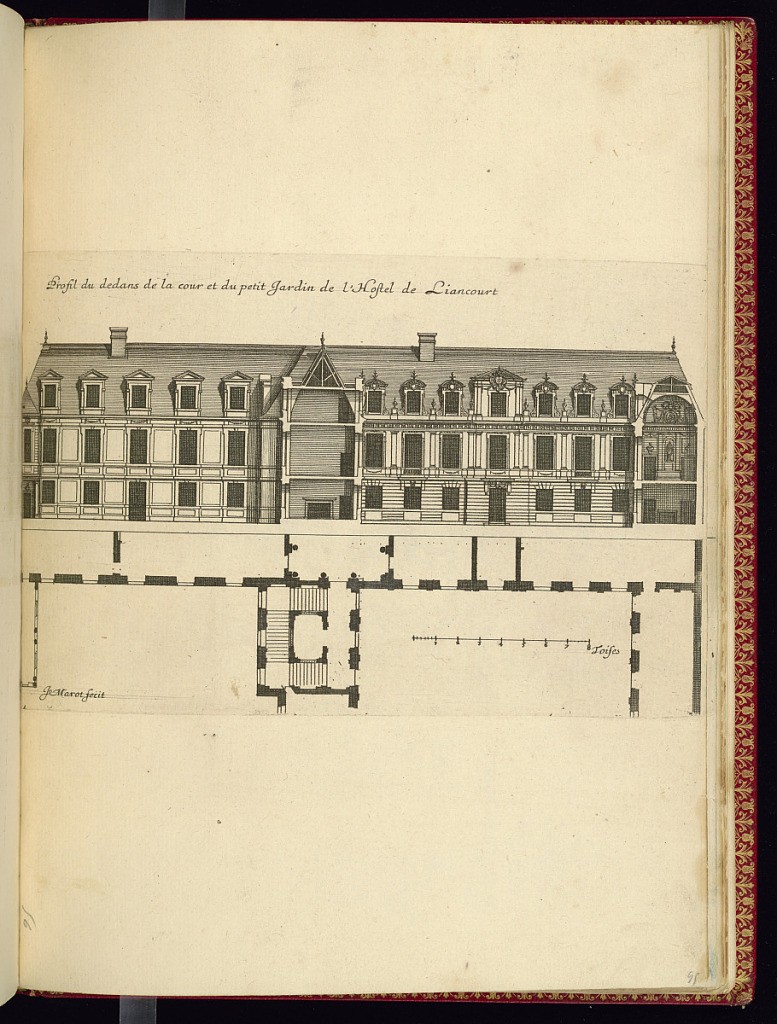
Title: Profil du dedans de la cour et du petit Jardin de l’Hostel de Liancourt
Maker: Jean Marot, French, 1619 - 1679
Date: ca.1635–ca.1660
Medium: Etching on laid paper
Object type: Print
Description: An architectural exterior elevation with section views of interiors and a floor plan below of a Parisian Hôtel particulier (grand house). The façade features three floors with horizontal banded rustication, windows framed by pilasters, dormer windows with cartouches, vase finials, and friezes. The interior features a statue in a niche, overdoor portrait busts, and ceiling decoration.  A scale below. The plate is titled and signed